Question: I'm attending an AP CSP class and I'm trying to turn this pseudocode:

into runnable Python code.
This is what I've coded:
'''
words = ["song", "book", "video", "book"]
index = 1
n = len(words)
for i in range (n):
if words[index] == "book":
words.insert(index, "read")
index = index + 1
else:
index = index + 1
print(words)
'''
And this is the intended result:
'''
["song", "read", "book", "video", "read", "book"]
'''
But after running the code segment I coded, this is what I got:
'''
['song', 'read', 'read', 'read', 'read', 'book', 'video', 'book']
'''
Can anyone help me?
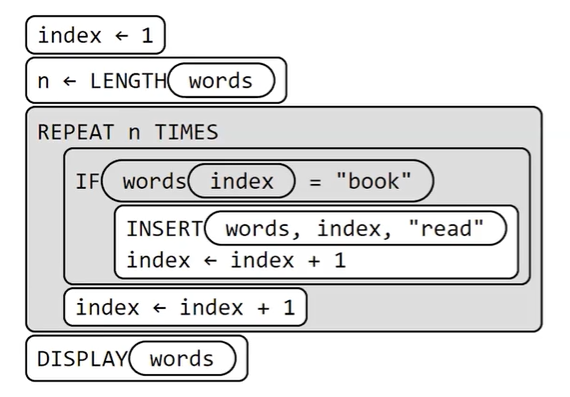
Answer: You should delete the "else" sentence, and pull the indentation of the below line.
like this
'''
words = ["song", "book", "video", "book"]
index = 1
n = len(words)
for i in range (n):
if words[index] == "book":
words.insert(index, "read")
index = index + 1
index = index + 1
print(words)
'''